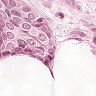
Metastatic tissue present: yes